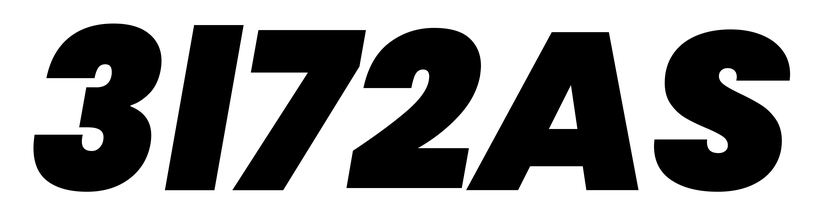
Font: Poppins-BlackItalic